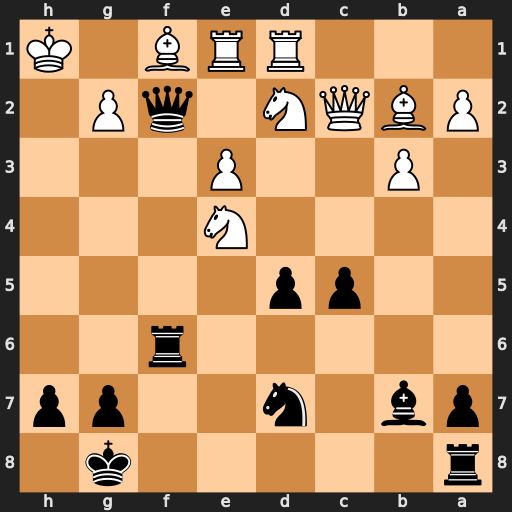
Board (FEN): r5k1/pb1n2pp/5r2/2pp4/4N3/1P2P3/PBQN1qP1/3RRB1K
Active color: b
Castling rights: -
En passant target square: -
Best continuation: Rh6#